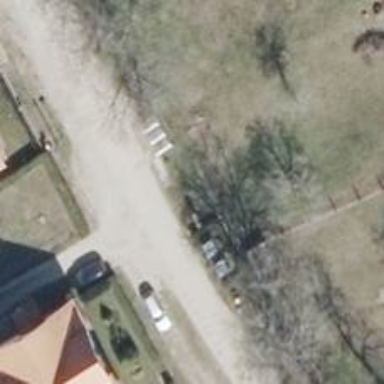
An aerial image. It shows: Gravel residential road.